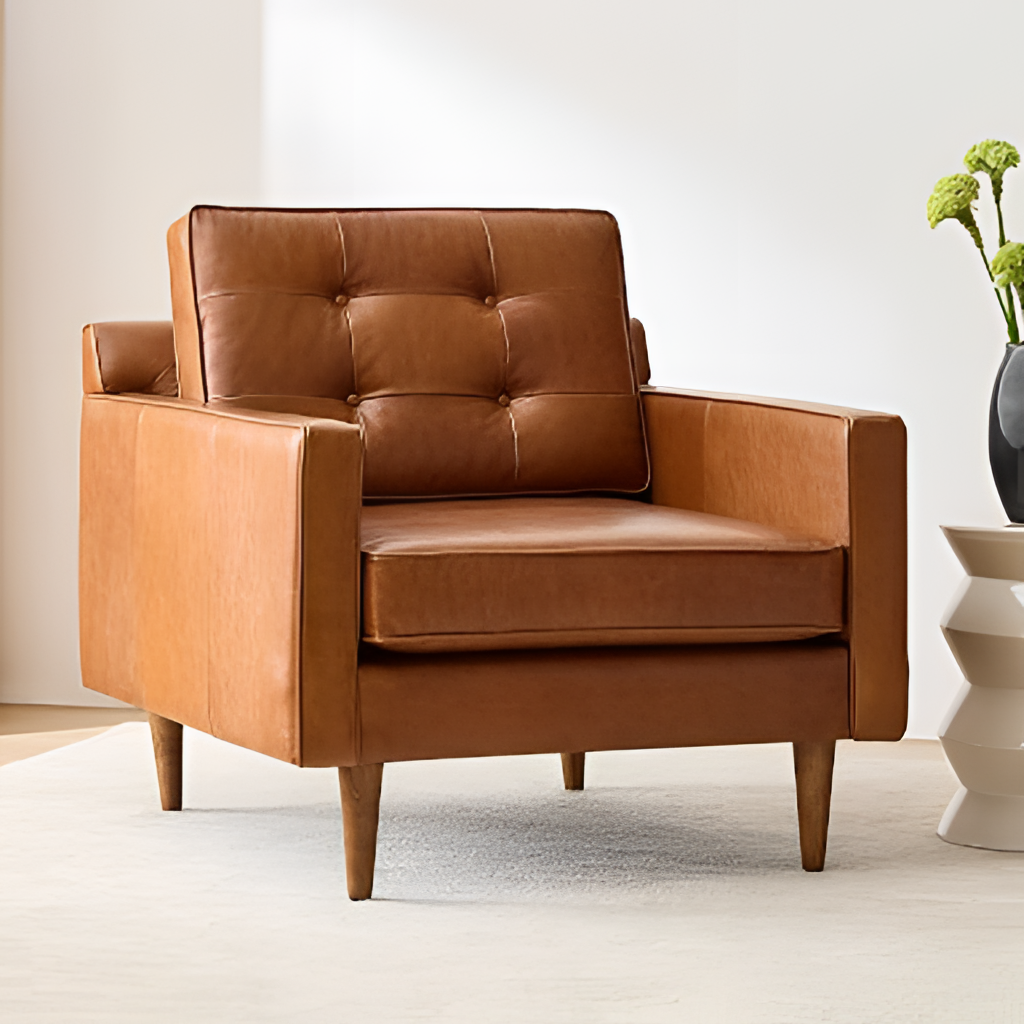
leather armchair, living room, paint wallpaper, with solid pattern, mid-century modern, beige wood flooring, with plank pattern